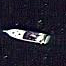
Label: civil